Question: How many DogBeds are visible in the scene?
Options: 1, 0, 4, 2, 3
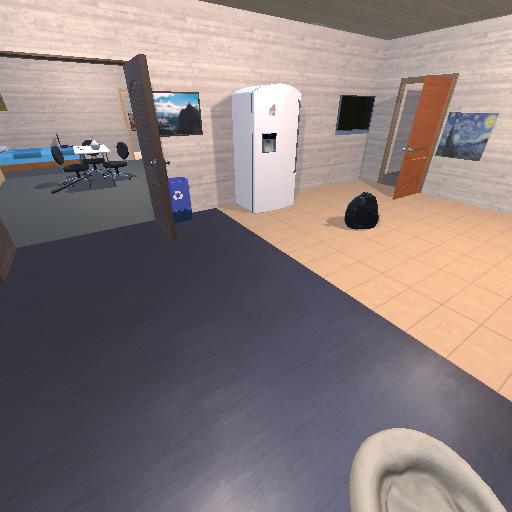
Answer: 1